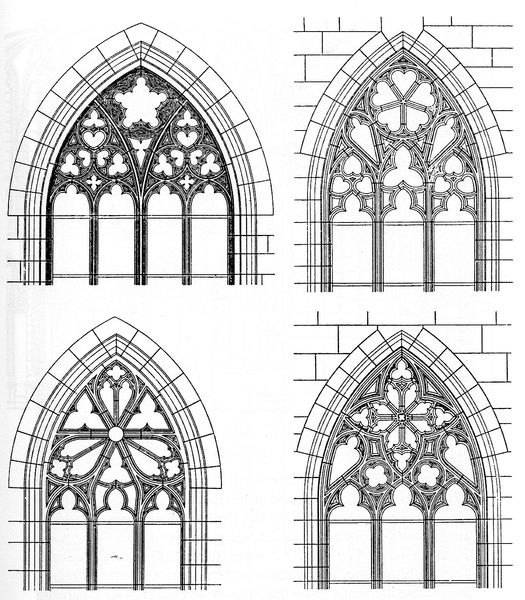
Titel: Nürnberg, St. Sebald
Standort: Nürnberg (EU - D - B)
Schlagwörter: blumen, fenster, frankreich, skizze, zeichnung, rosen, wand, steine, kirche, gotik, bogen, vier, dom, entwurf, gotisch, spitzbogen, motive, maßwerk, dreipass, dreibahnig, vierbahnig, fensterrosen